Question: I'd like to apply some conditional formatting where each cell of a row is compared to the cell in the previous row. If it differs then the row is highlighted.

I'm using Excel 2007. Is this even possible? If so could someone provide me with the steps to apply this to an entire table of data?
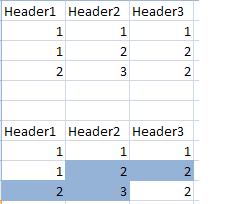
Answer: Yes, it is possible. It was possible in previous versions of Excel, too.
The condition is very simple.
Select the data, starting from the second row of data (the third row counting from the header), bring up the condition formatting dialog, select "Formula" and enter '=A3<>A2', '=A3<>OFFSET(A3,-1,0)' where 'A3' is the top-left cell of the selection.
Note the absence of dollar signs - Excel will automatically suggest them, so delete accordingly.
Because the reference is not absolute, the formatting will properly apply to the whole table.